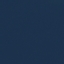
Land use / land cover: SeaLake